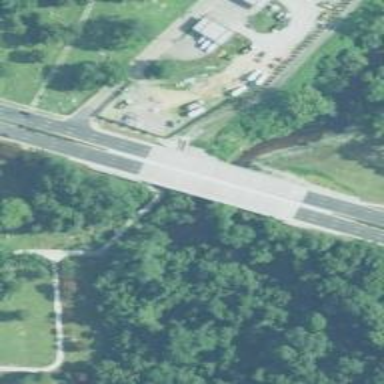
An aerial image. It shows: Trunk road bridge.